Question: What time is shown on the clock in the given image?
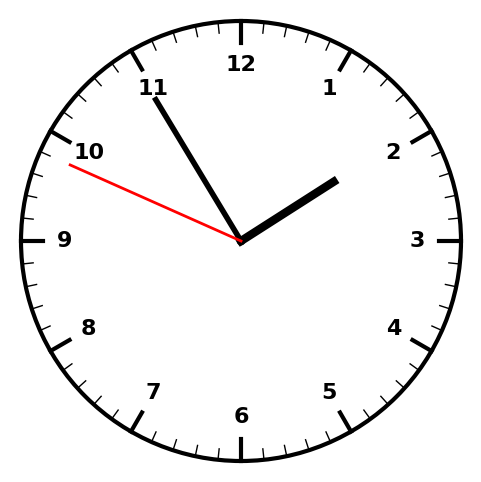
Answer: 01:54:49